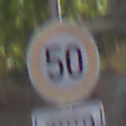
Verkehrszeichen: Geschwindigkeit50
Zusatzzeichen unten: HinweisDurchSinnbild13
Umgebung: Outdoor, Suburban
Tageszeit: MorningAfternoon
Wetter: PartlyCloudy
Licht: Natural
Jahreszeit: NotSpecified
Kontrast: HighContrast